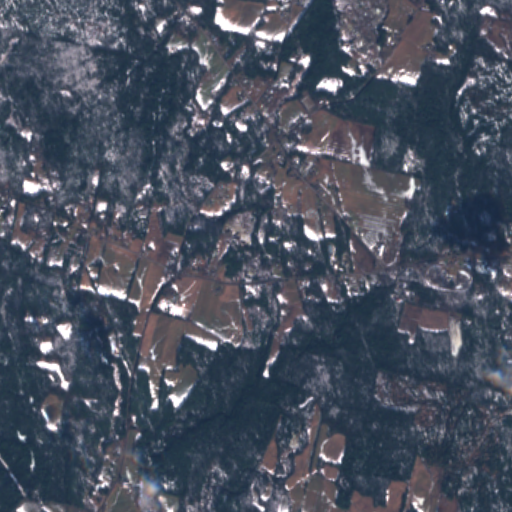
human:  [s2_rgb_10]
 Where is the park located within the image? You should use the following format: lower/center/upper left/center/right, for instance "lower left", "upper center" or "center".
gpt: The park is located in the upper center of the image.
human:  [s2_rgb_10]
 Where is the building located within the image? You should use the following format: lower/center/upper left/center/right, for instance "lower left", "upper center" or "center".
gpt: The building is located in the upper right of the image.
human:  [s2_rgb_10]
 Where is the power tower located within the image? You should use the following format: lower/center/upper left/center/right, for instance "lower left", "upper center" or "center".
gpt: There is no power tower in the image.